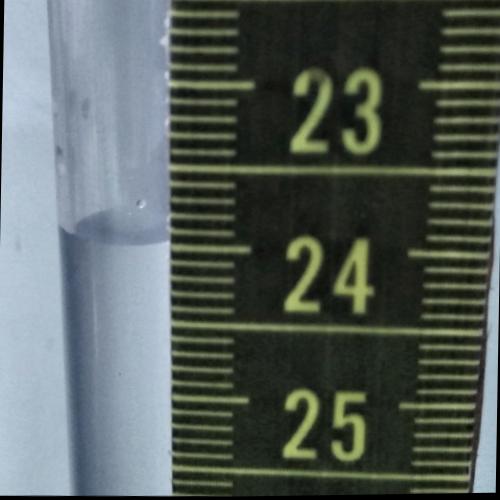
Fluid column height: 24.0 cm